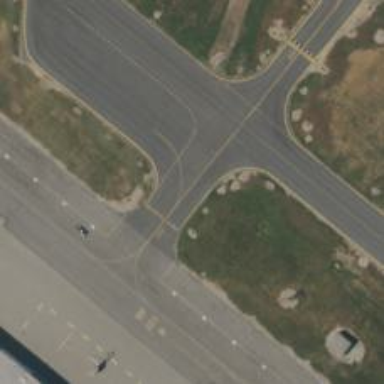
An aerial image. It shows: View of taxiway at the airport.